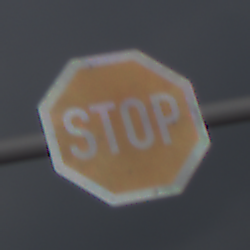
Verkehrszeichen: Stop
Umgebung: Outdoor, Urban
Tageszeit: MorningAfternoon
Wetter: Overcast
Licht: Natural
Jahreszeit: NotSpecified
Kontrast: LowContrast